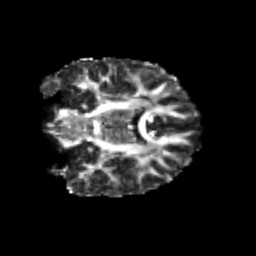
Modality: FA
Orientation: coronal
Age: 23
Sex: male
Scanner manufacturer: siemens
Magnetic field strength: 3 T
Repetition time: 3.5 s
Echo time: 0.113 s